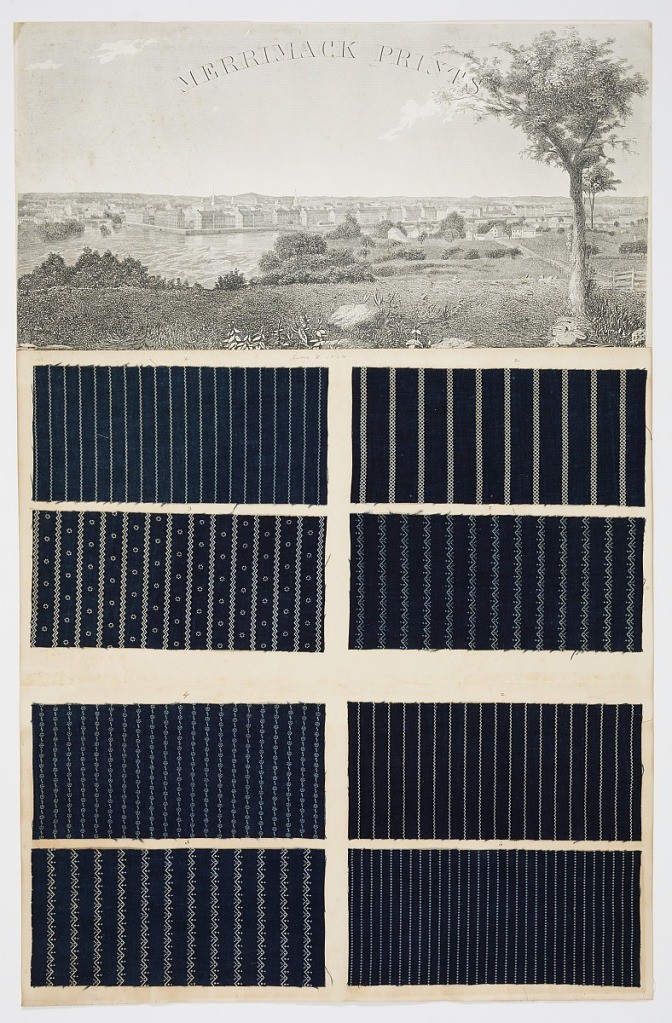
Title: Merrimack Prints
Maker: Merrimack Manufacturing Company, American, founded 1822
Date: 1844
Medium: paper, cotton Technique: discharge print (white) on a dark blue ground.
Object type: Paper sample card
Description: Eight examples of white discharge print on a dark blue ground. Each sample is numbered, but the numbers are not sequential  and several are repeated.